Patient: sex M, age 66
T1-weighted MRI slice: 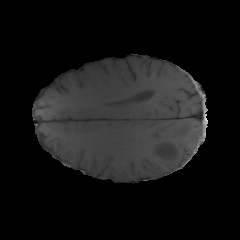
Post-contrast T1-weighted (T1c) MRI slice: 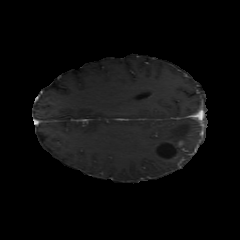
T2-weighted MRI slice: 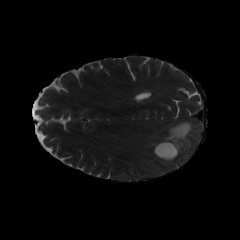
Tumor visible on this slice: yes
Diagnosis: Glioblastoma, IDH-wildtype
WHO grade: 4